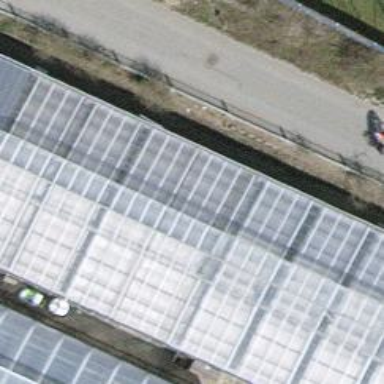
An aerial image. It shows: Greenhouse.